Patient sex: M
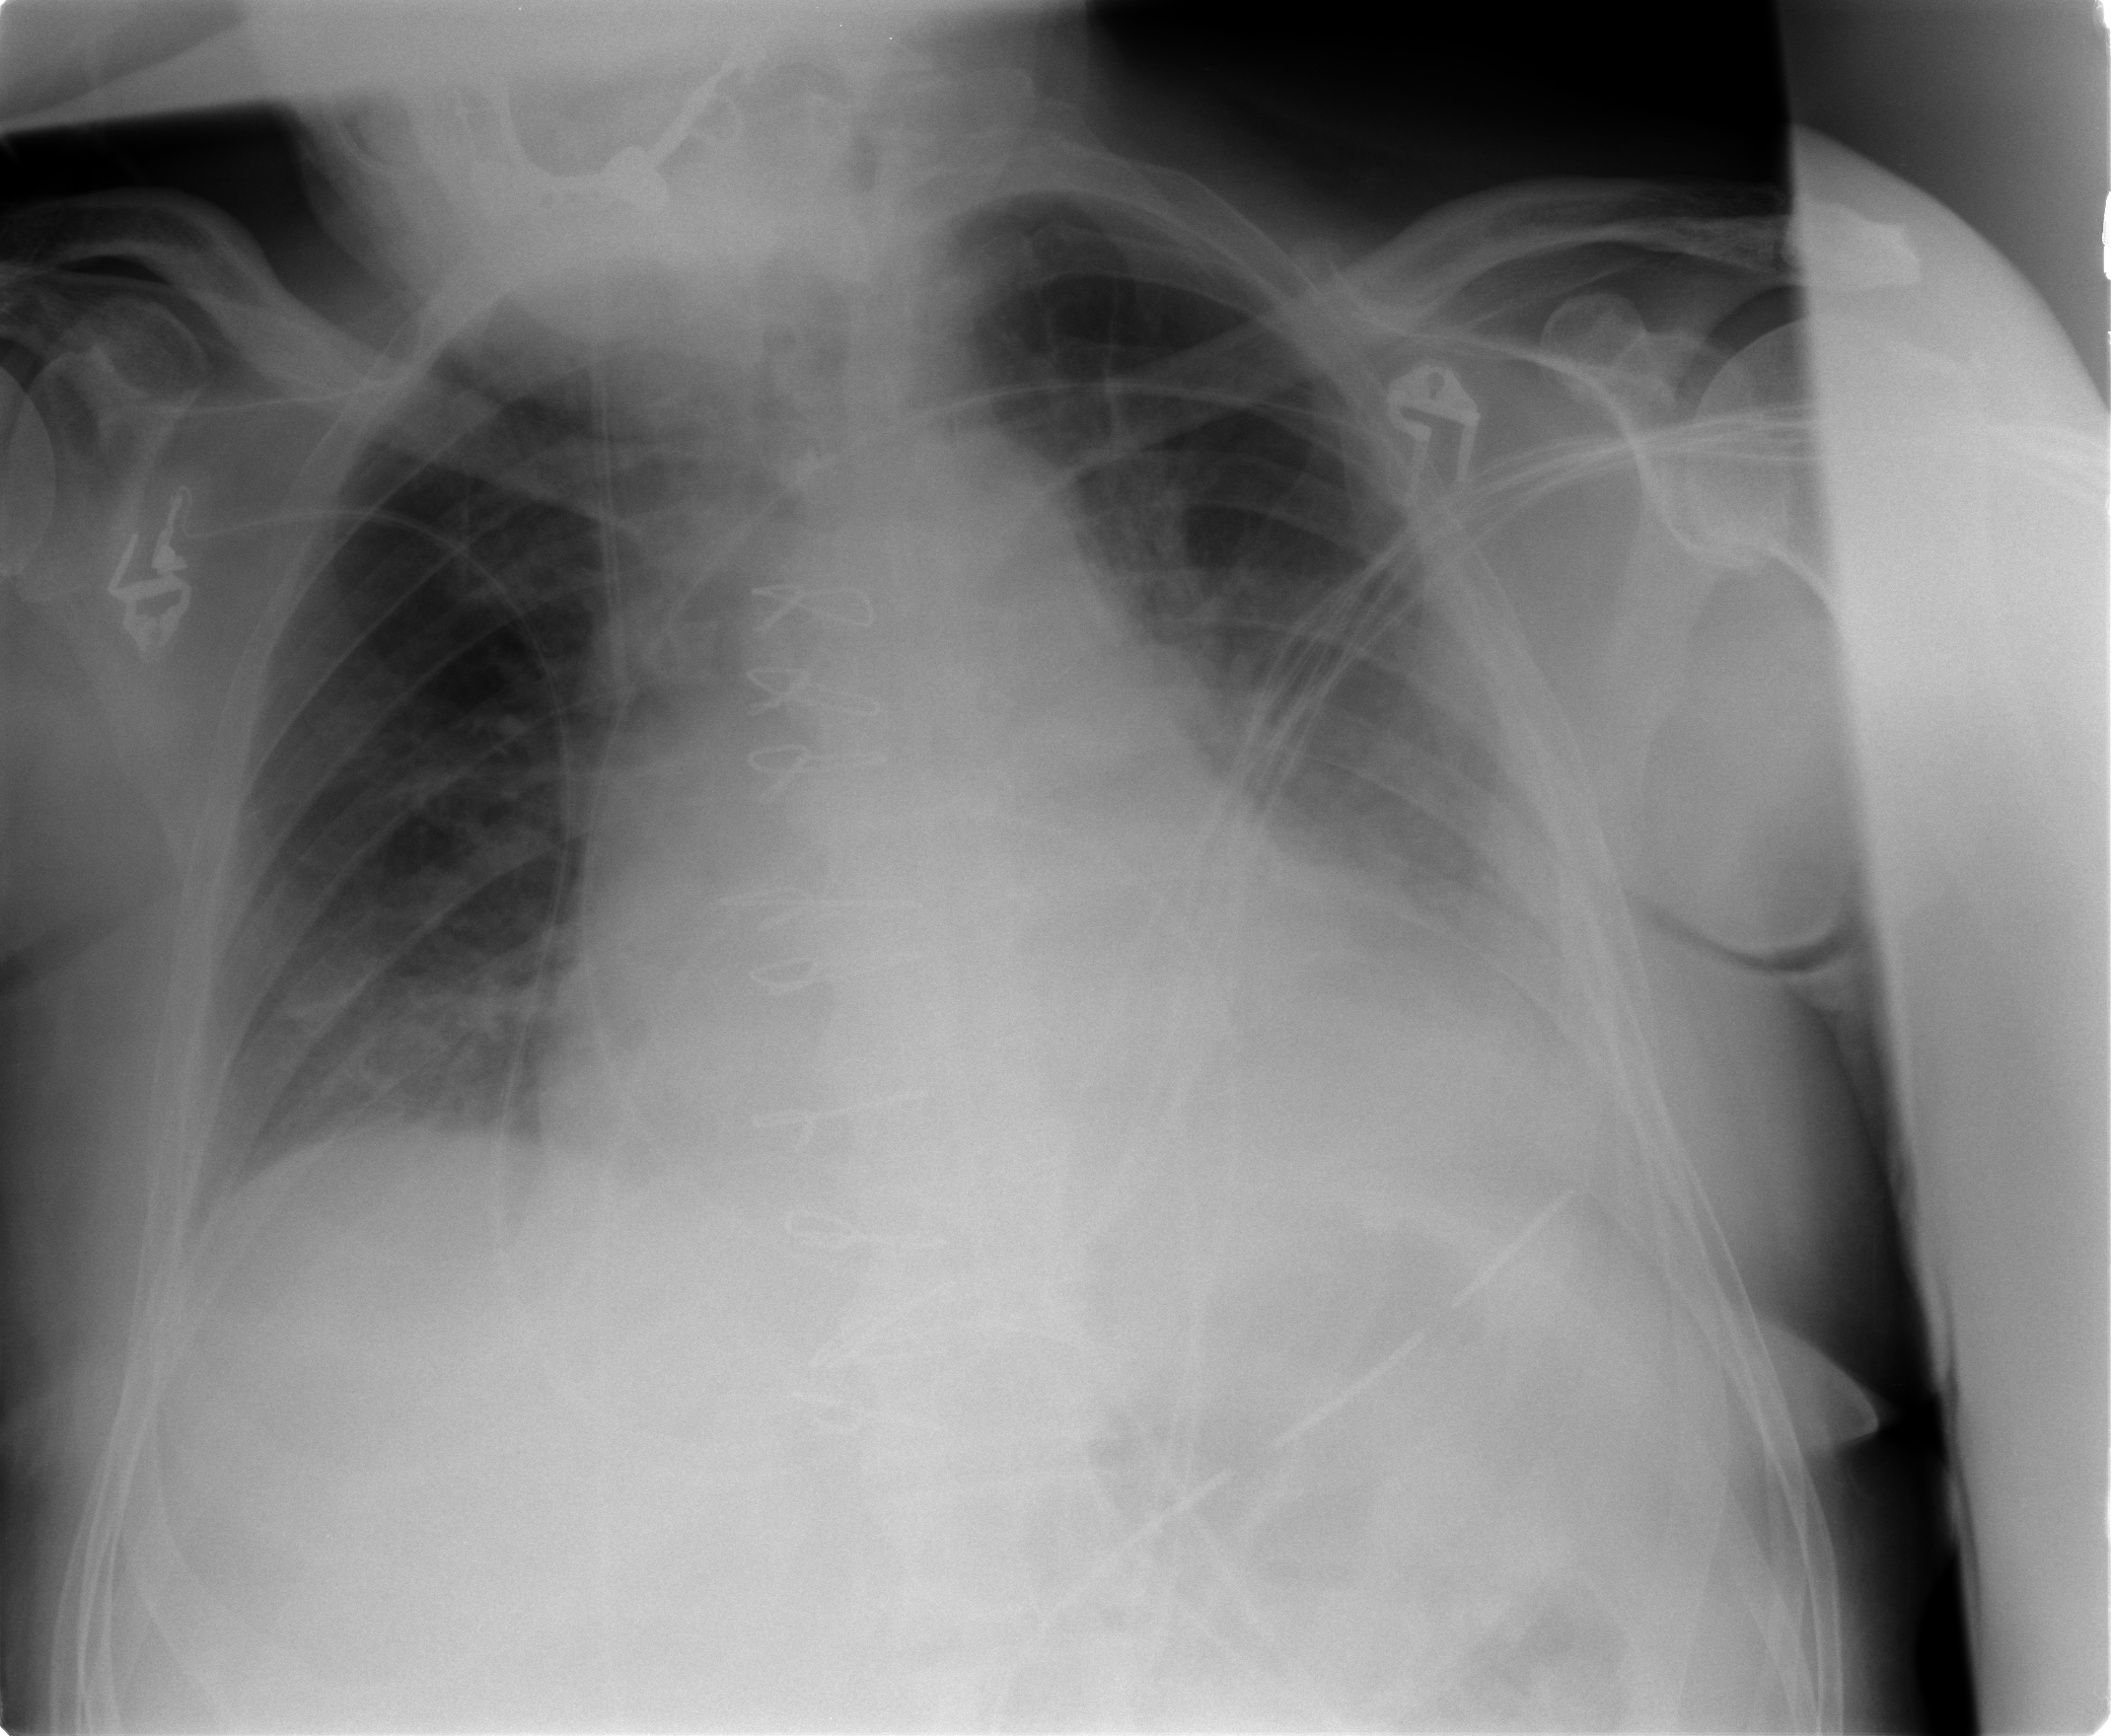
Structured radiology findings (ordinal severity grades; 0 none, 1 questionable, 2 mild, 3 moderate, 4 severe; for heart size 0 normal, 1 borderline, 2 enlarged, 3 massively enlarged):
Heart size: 2
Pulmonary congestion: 2
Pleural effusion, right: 2
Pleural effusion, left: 2
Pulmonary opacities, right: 2
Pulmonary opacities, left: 3
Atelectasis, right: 2
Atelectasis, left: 2